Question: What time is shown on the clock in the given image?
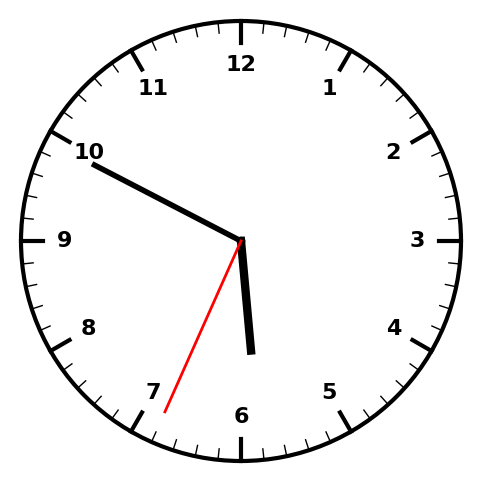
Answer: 05:49:34